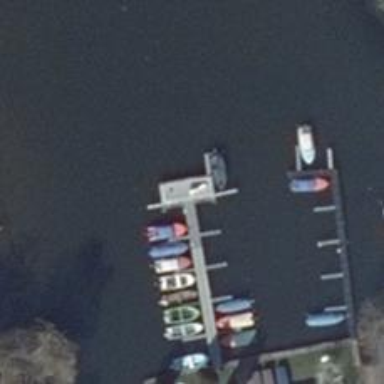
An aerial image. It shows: Man-made pier.